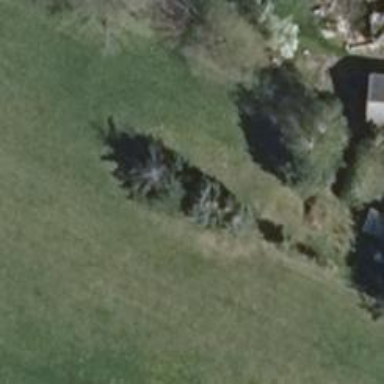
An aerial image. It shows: Evergreen needle-leaved tree.